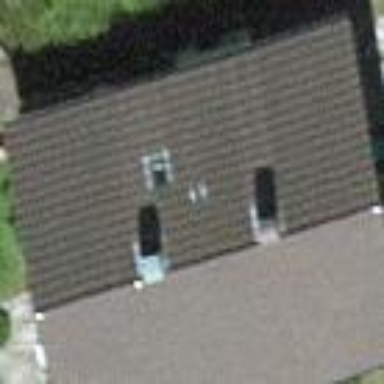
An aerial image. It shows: Detached building with gabled roof.